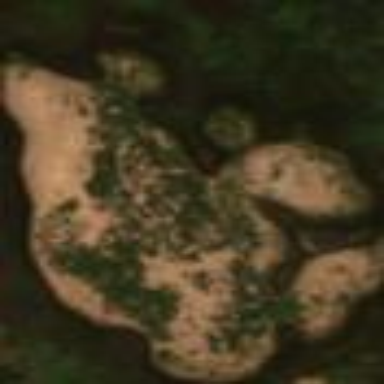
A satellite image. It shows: Islet covered with natural sand.